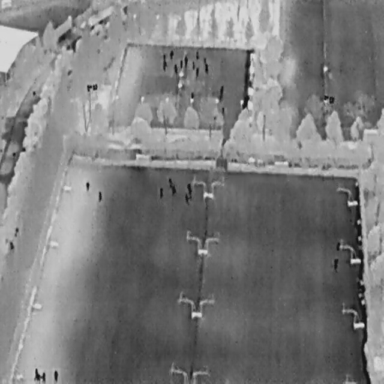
There are 26 People in the infrared image.